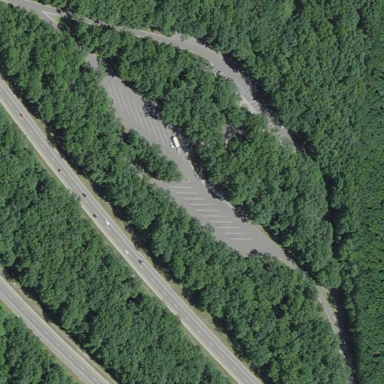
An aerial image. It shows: Rest area along the road.